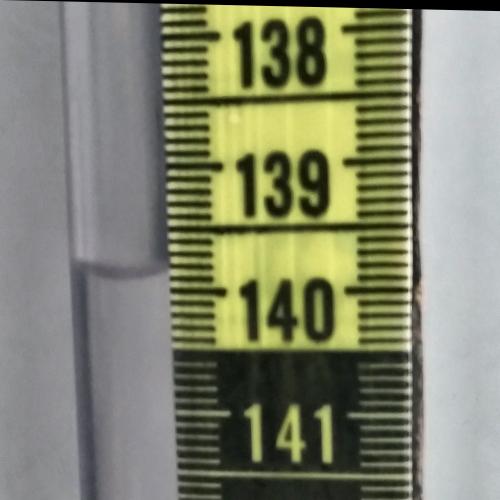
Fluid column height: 139.8 cm